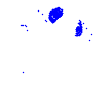
Particle: electron